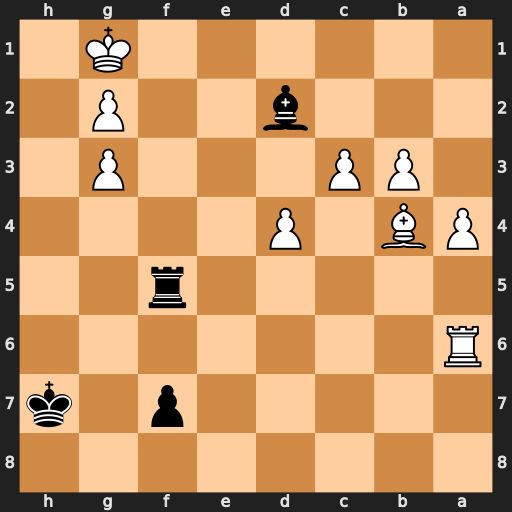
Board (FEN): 8/5p1k/R7/5r2/PB1P4/1PP3P1/3b2P1/6K1
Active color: b
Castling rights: -
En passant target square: -
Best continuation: Be3+ Kh2 Rh5#